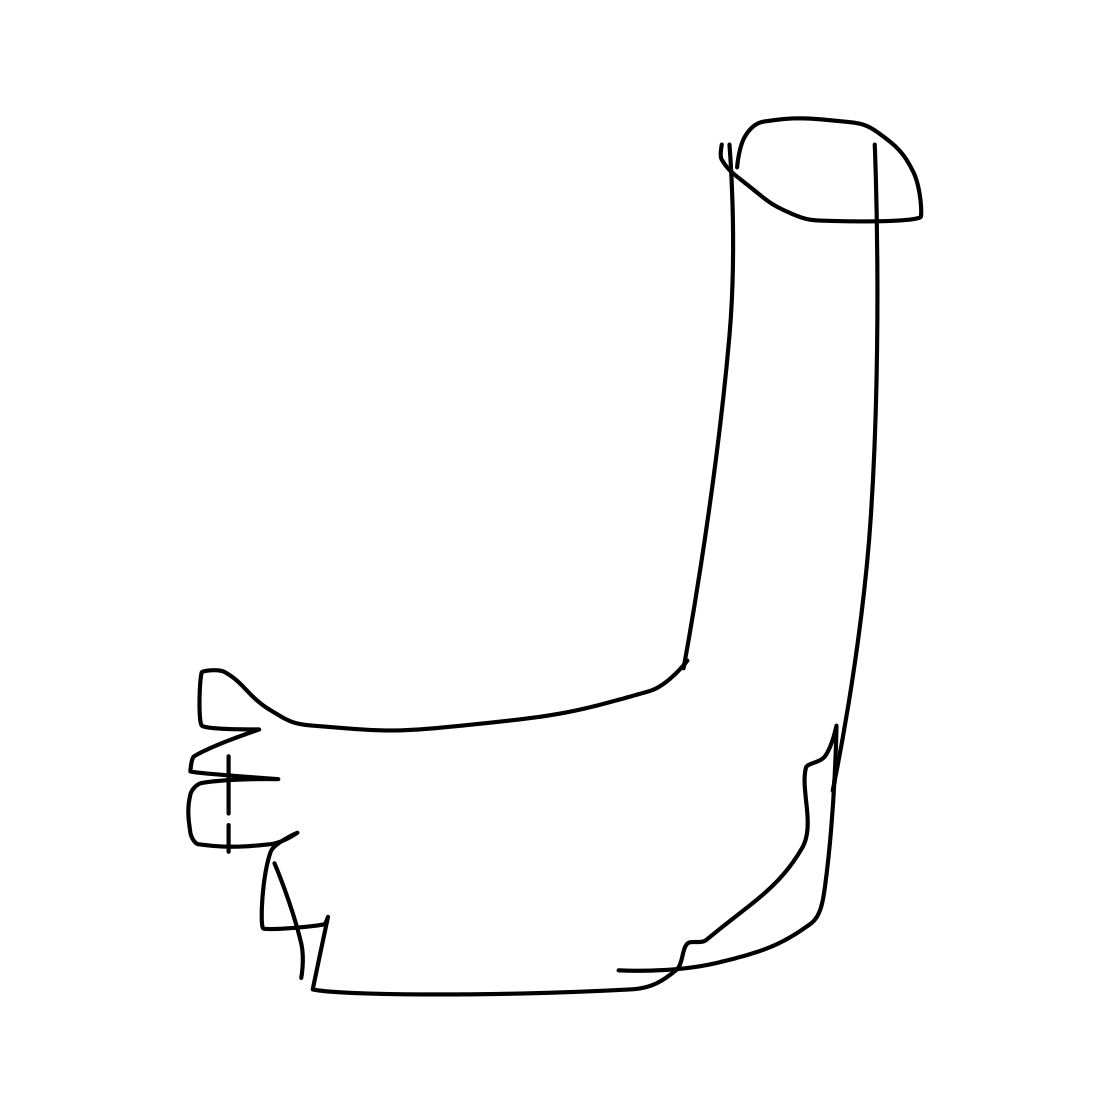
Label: foot